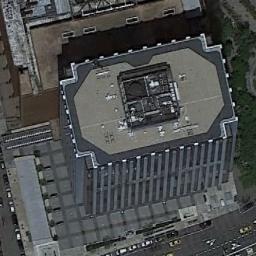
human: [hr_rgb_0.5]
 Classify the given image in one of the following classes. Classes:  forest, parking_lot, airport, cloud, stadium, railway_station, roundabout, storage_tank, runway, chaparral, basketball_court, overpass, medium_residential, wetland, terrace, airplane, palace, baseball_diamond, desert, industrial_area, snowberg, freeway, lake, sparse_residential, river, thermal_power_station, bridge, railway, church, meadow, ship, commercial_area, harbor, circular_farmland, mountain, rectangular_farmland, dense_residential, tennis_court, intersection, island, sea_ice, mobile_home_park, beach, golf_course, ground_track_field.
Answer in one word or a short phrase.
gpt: commercial_area